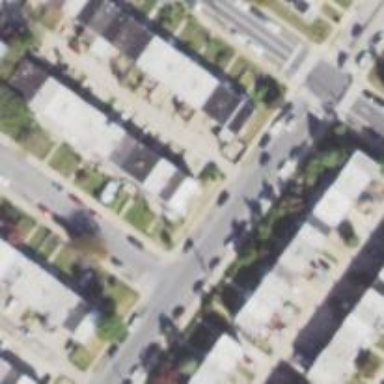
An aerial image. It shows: Alley classified as service road.